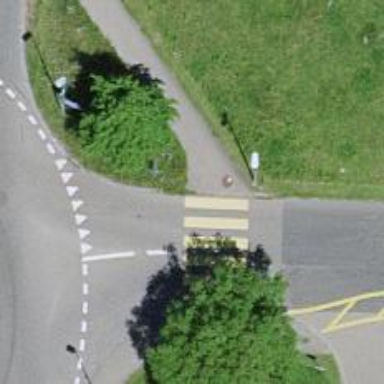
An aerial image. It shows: Marked crossing on footway.